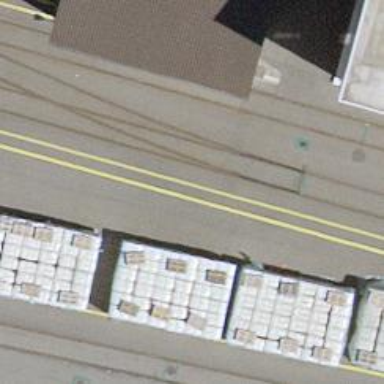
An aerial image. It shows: Railway switch.